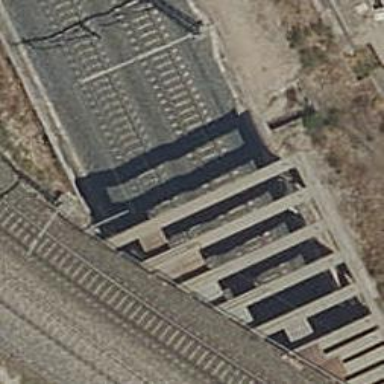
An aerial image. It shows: Railway tunnel with electrified contact lines.